Interaction volume radius: 10 \u00c5
Interaction volume height: 10 \u00c5
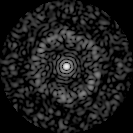
Disorder parameter: 0.852